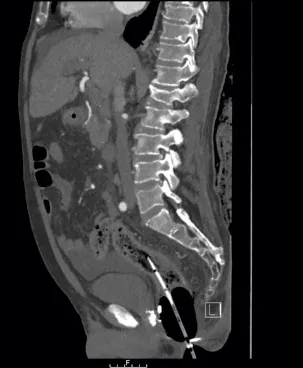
Sagittal. Views of computed tomography angiogram (non-enhanced, arterial and portal venous images were obtained) demonstrated no evidence of frank haemorrhage in the gastrointestinal tract. Sengstaken-Blakemore tube placement in the rectum is shown, with inflation of the gastric and oesophageal balloons, which immediately stopped the lower gastrointestinal bleed via balloon tamponade. Endoscopic clips applied during flexible sigmoidoscopy can also be seen.
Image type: radiology (ct)